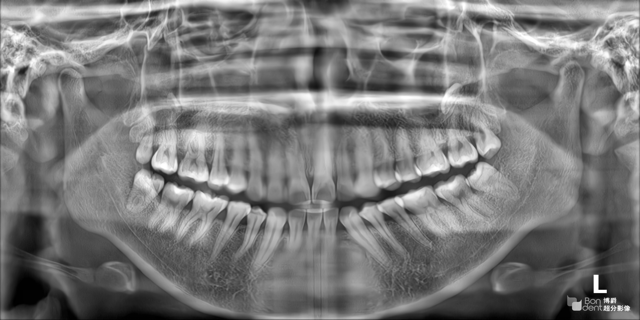
adult